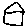
Label: house